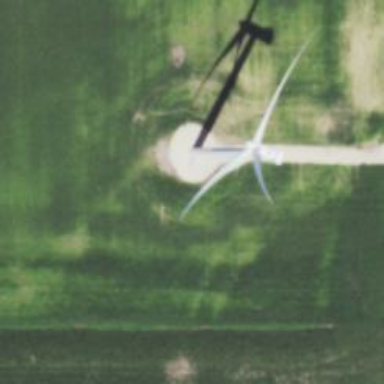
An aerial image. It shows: Wind generator powered by wind turbines of horizontal axis type. It is manufactured by Vestas.